Question: I am getting garbage in my user defined vector.Garbage comes after erase function this is the code
'''
#if 1 // Make it 1 to enable this code
#include <iostream>
using namespace std;
class Vector{
protected:
int l;
int* v;
public:
Vector():l(0),v(0){
cout << "
Base class: Vector: Default constructor" << endl;
}
Vector( int len ):l(len),v(new int[l]) {
cout << "Vector: Overloaded constructor" << endl;
}
void set( int i, int val)
{
if( l )
v[i] = val;
else{
cout << "Error: zero size vector
exiting..." <<endl;
exit(5);
}
}
int get( int i)
{
if( l )
return v[i];
else{
cout << "Error: zero size vector
exiting..." <<endl;
exit(5);
}
}
~Vector(){
cout << "Base dextructor" <<endl;
delete [] v;
}
};
class Vector1:public Vector{
private:
public:
Vector1():Vector(){
cout << "Derived class: Vector1:: Default constructor" << endl;
}
//my functions
int size()
{
return l;
}
int front()
{
return Vector::get(0);
}
int end()
{
return Vector::get(l-1);
}
void swap(int a,int b)
{
int temp=v[a];
v[a]=v[b];
v[b]=temp;
}
void find(int val)
{
bool flag=false;
for(int i=0;i<l;i++)
{
if(v[i]==val)
{
flag=true;
}
}
if(flag==true)
cout<<"
Value ="<<val<<" =Exists in Vector";
else
cout<<"
Value ="<<val<<" =doesnot Exists in Vector";
}
void erase(int val)
{
int *temp=new int[l-1];
int k=0;
for(int i=0;i<l;i++)
{
if(v[i]!=val)
{
temp[i]=v[i];
k++;
}
}
delete []v;
l=l-1;
v=new int[l];
for(int i=0;i<l;i++)
{
v[i]=temp[i];
}
}
int resize( int len )
{
if( l )
delete [] v;
l = len;
v = new int[l];
return (v!=0);
}
void set( int i, int val)
{
if( i>= 0 && i<l )
Vector::set( i, val );
else{
cout << "Error: index out of range
exiting..." <<endl;
exit(3);
}
}
int get( int i)
{
if( i>= 0 && i<l )
return Vector::get(i);
else{
cout << "Error: index out of range
exiting..." <<endl;
exit(3);
}
}
int & operator <URL>
{
return v[i];
}
Vector1( int len ):Vector(len)
{
}
};
int main()
{
Vector vec;
Vector1 v1;
v1.resize( 4 );
v1.set( 2, 4);
v1.set( 1, 5);
v1.set( 0, 6);
int x = v1[2];
v1[3] = 77;
cout<<"
Size of vector is=
"<<v1.size();
//v1.set( 5, 4); // erroneous value
cout<<"
Front of vector is=
"<<v1.front();
cout<<"
End of vector is=
"<<v1.end();
//do swap between values
cout<<"
";
v1.swap(1,3);
//now values are
cout<<"v1[1] is equals to= "<<v1[1];
cout<<"v1[3] is equals to= "<<v1[3];
v1.find(5);
v1.find(100);
cout<<"
Now v1[0] is equals to=
"<<v1[0];
v1.erase(6);
cout<<"
Now v1[0] is equals to=
"<<v1[0]<<" "<<v1[1];
cout<<"
";
}
#endif
'''
Output is this

v1[0] should be be 5
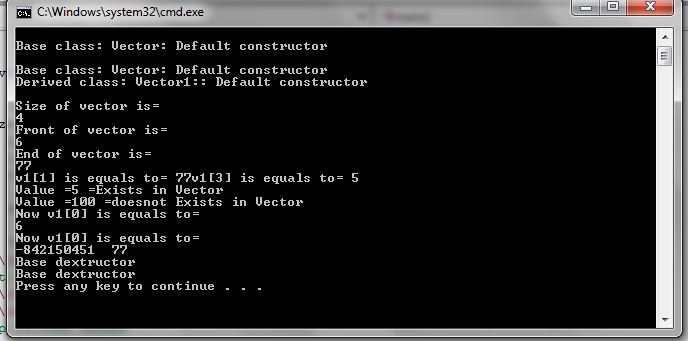
Answer: In your 'erase' function, you are not actually erasing the given number, you just copy every number in the vector that is not equal to the given number to a new array. E.g., if your internal array in the vector contained the numbers 2, 4, 6 and 8, and you are erasing 6, you just copy 2, 4 and 8 into a new array into indices 0, 1 and 3, while keeping slot 2 in the new array as undefined. Then you make a third array that is one shorter than the new array, and copy everything except the last item into the third array, including the undefined slot 2, but not the last slot (which should have been kept).
I think that using 'temp[k] = v[i]' would solve your problem in the 'erase' function, but note that it still won't be a perfect solution because the item being deleted might occur times in the vector, or it might not be there at all, so it is not always the case that the new length is one smaller than the old length.